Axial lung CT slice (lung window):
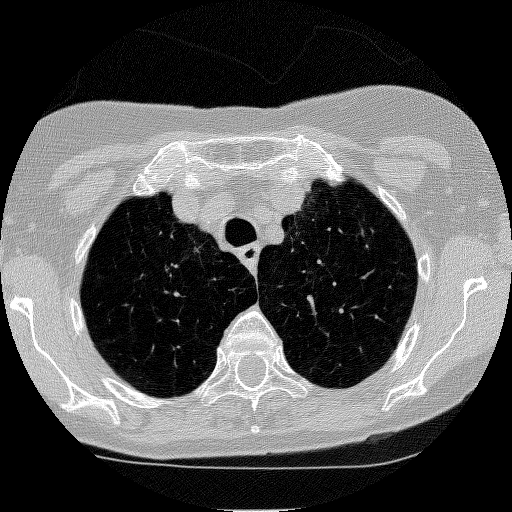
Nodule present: no